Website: home-depot
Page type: added-to-cart
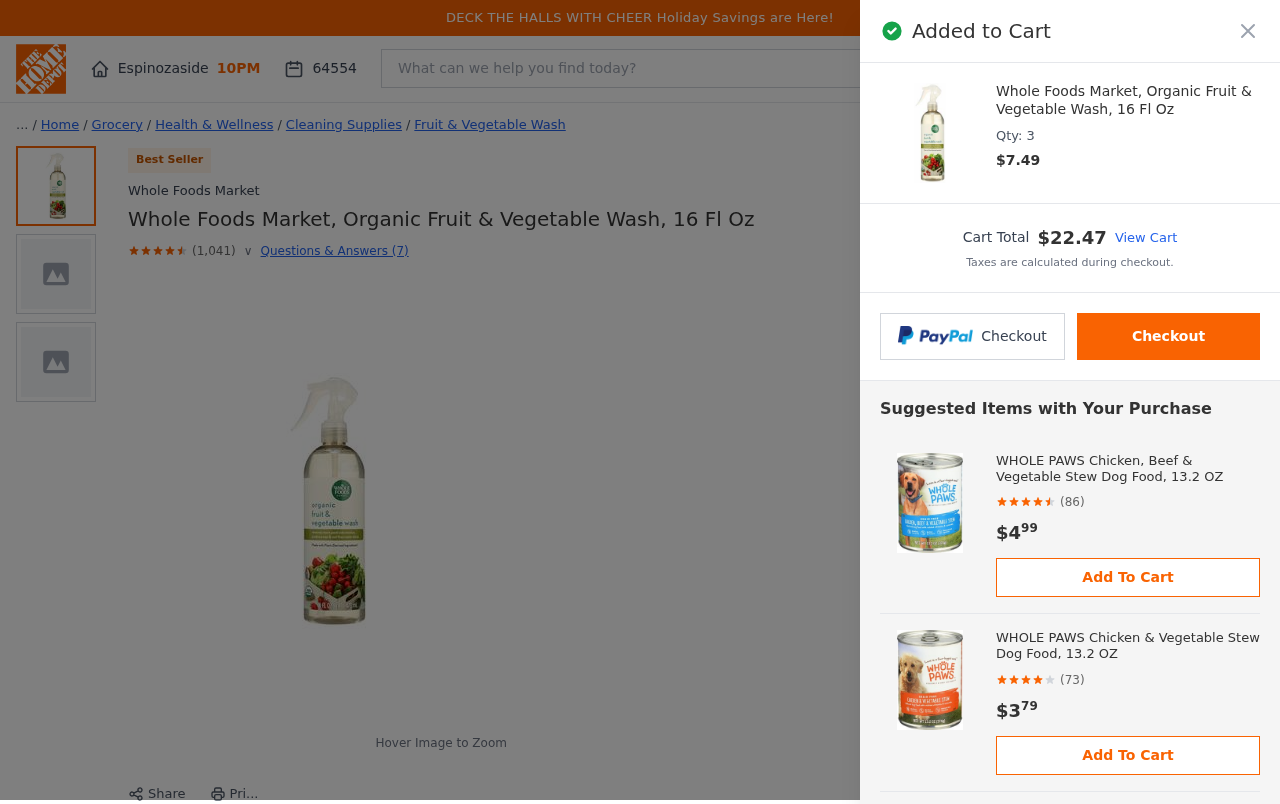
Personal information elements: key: PII_CITY
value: Espinozaside
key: PII_POSTCODE
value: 64554
Product elements: key: PRODUCT1_BRAND
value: Whole Foods Market
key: PRODUCT1_BREADCRUMB
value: Home
Grocery
Health & Wellness
Cleaning Supplies
Fruit & Vegetable Wash
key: PRODUCT1_NAME
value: Whole Foods Market, Organic Fruit & Vegetable Wash, 16 Fl Oz
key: PRODUCT1_NUM_RATINGS
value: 1041
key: PRODUCT1_PRICE
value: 7.49
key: PRODUCT1_QUANTITY
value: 3
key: PRODUCT1_RATING
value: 4.6
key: PRODUCT2_NAME
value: WHOLE PAWS Chicken, Beef & Vegetable Stew Dog Food, 13.2 OZ
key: PRODUCT2_NUM_RATINGS
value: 86
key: PRODUCT2_PRICE
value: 4.99
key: PRODUCT2_RATING
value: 4.6
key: PRODUCT3_NAME
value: WHOLE PAWS Chicken & Vegetable Stew Dog Food, 13.2 OZ
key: PRODUCT3_NUM_RATINGS
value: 73
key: PRODUCT3_PRICE
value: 3.79
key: PRODUCT3_RATING
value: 4.4
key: PRODUCT4_NAME
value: Roasted Fall Vegetables
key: PRODUCT4_PRICE
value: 5.79
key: PRODUCT5_NAME
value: Leather Wallets Slim Wallets for Men with RFID - Travel Wallet Wallets for Men RFID Blocking Front P
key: PRODUCT5_NUM_RATINGS
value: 153
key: PRODUCT5_PRICE
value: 38.95
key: PRODUCT5_RATING
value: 4.4
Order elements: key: ORDER_TOTAL
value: $22.47
Search elements: key: HEADER_SEARCH
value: What can we help you find today?